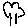
Label: tree